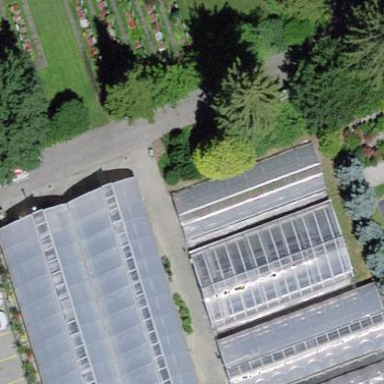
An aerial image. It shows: Greenhouse.